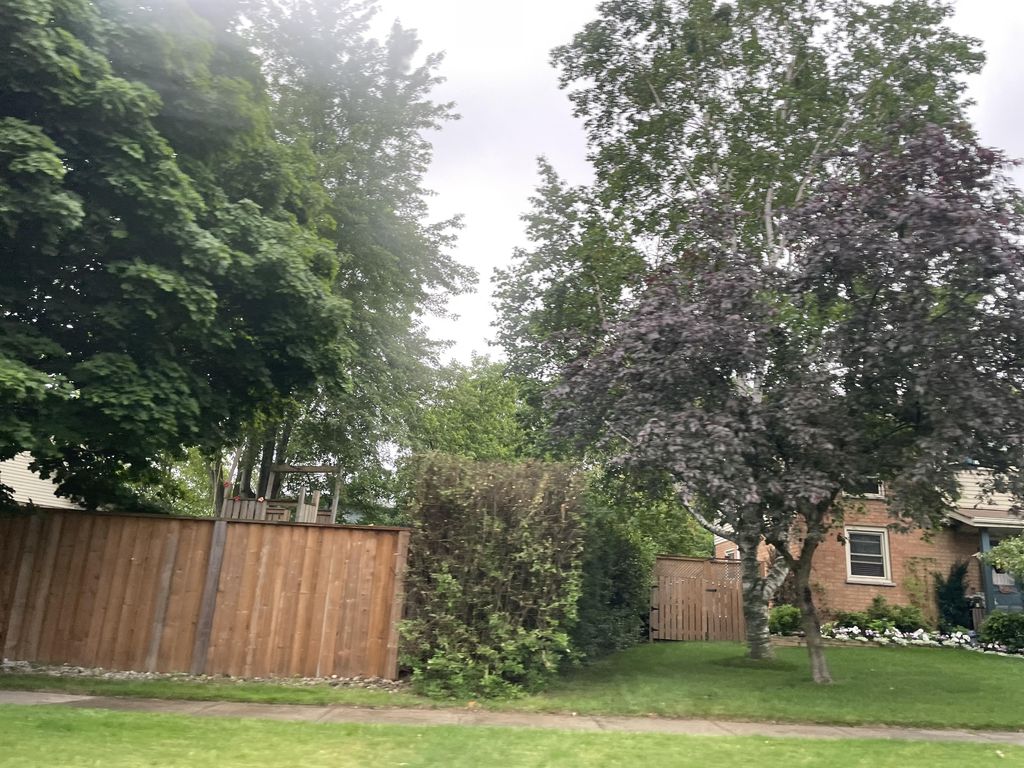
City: kitchener-waterloo